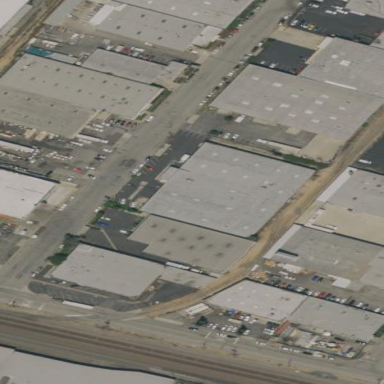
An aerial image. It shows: Warehouse.